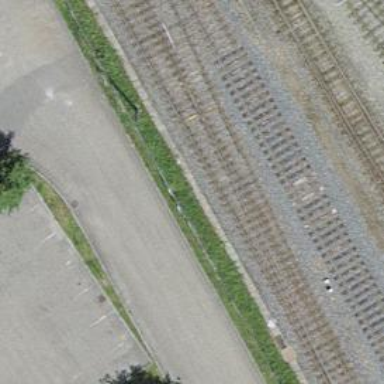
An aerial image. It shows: Railway siding with one electrified track and contact line for powering the train.